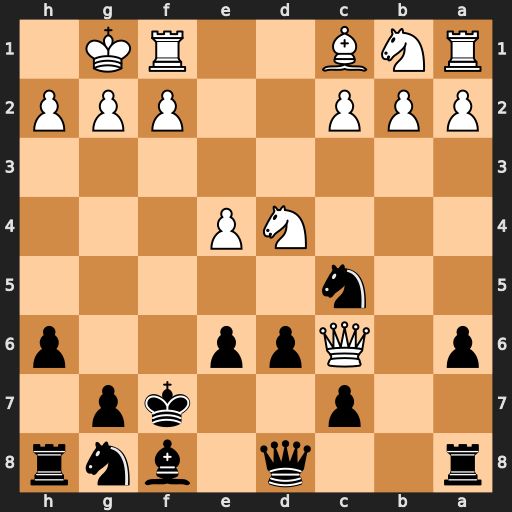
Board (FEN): r2q1bnr/2p2kp1/p1Qpp2p/2n5/3NP3/8/PPP2PPP/RNB2RK1
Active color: b
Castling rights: -
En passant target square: -
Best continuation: Ne7 Qxa8 Qxa8